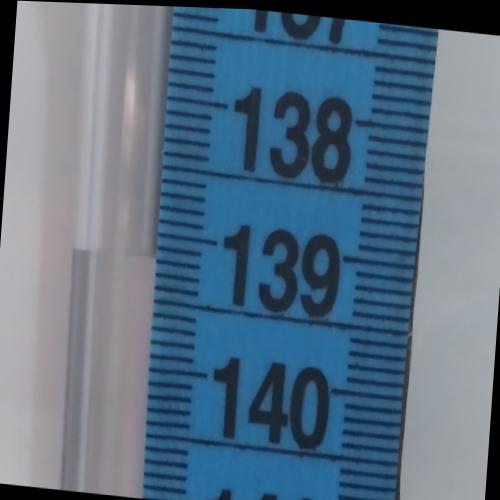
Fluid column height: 139.2 cm